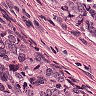
Metastatic tissue present: yes